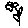
Label: flower